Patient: sex M, age 62
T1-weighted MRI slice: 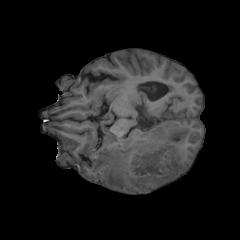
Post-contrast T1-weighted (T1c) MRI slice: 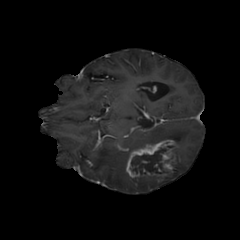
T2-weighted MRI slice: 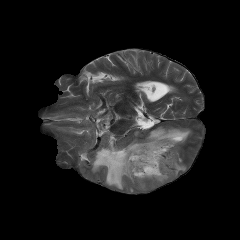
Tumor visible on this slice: yes
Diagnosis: Glioblastoma, IDH-wildtype
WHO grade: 4